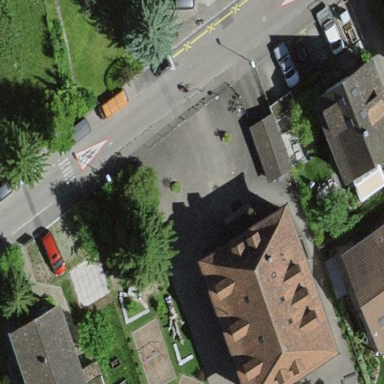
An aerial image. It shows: Kindergarten building.